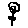
Label: flower